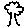
Label: tree